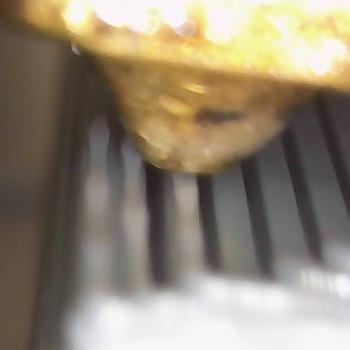
Flow rate: 48%